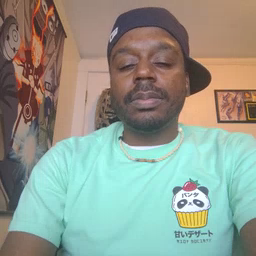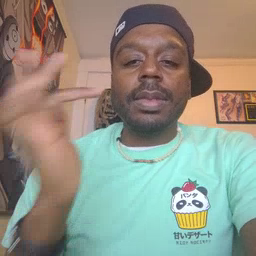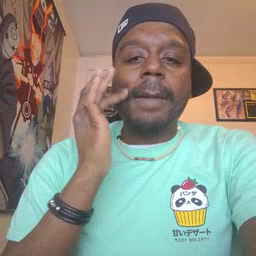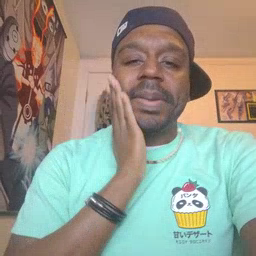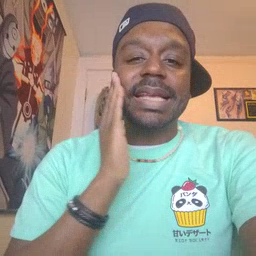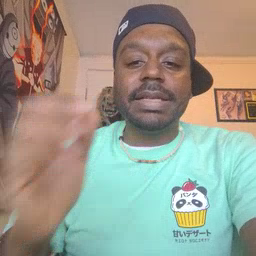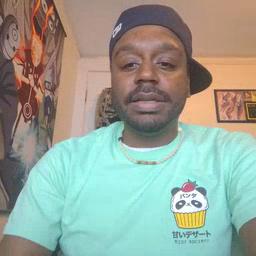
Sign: bee